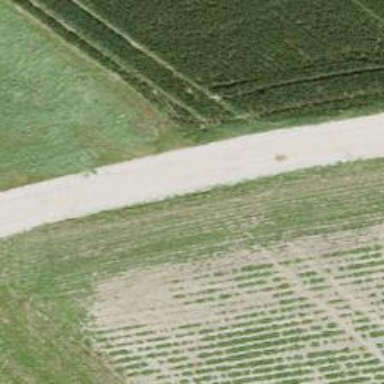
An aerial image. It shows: Track with fine gravel surface of grade2 quality.